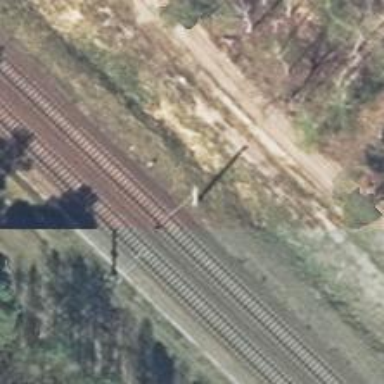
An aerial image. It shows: Milestone along the railway with catenary mast.